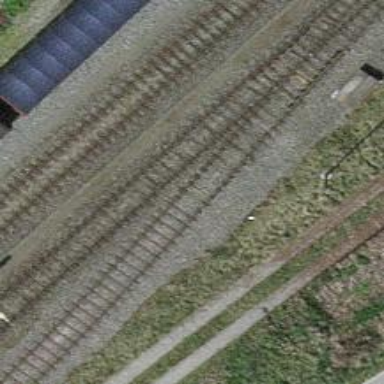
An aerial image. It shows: Rail siding with electrified tracks using contact line.